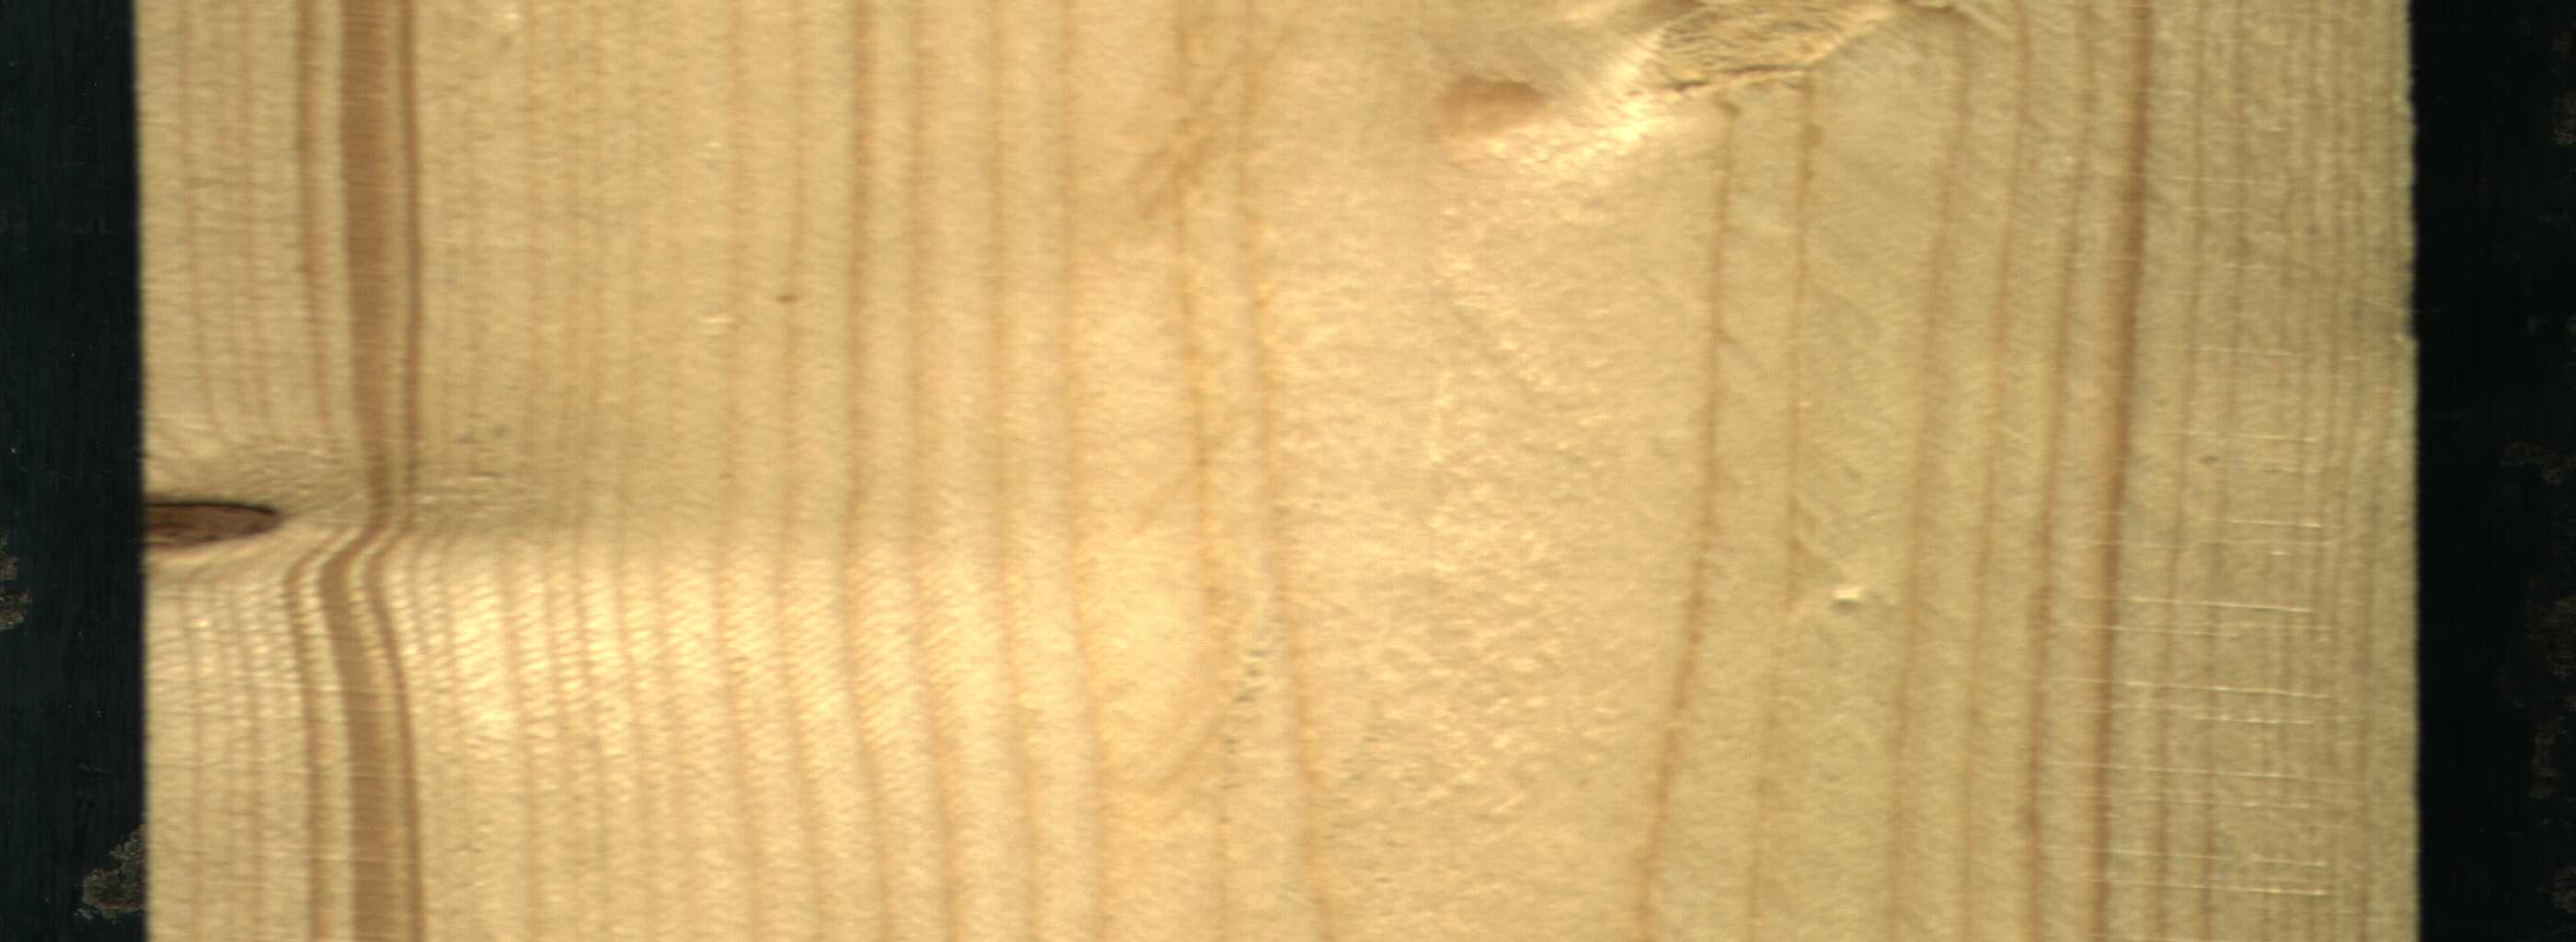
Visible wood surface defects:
Quartzity
Quartzity
Dead_Knot